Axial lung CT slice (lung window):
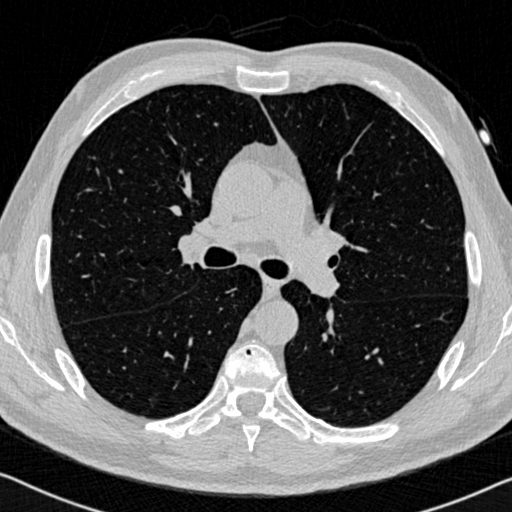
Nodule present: no